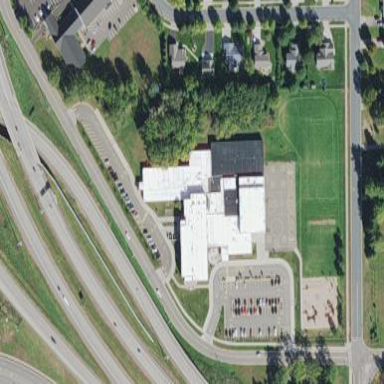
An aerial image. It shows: School.